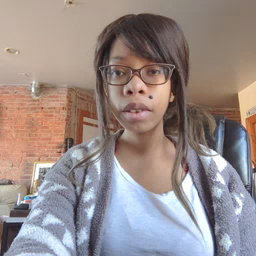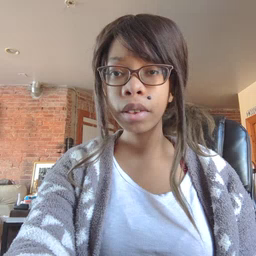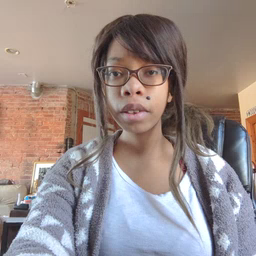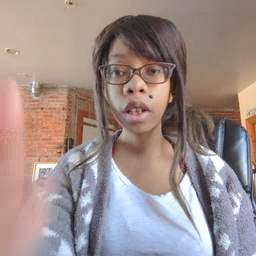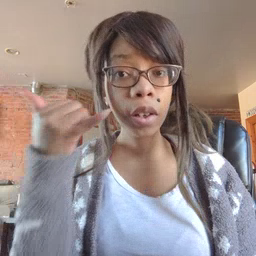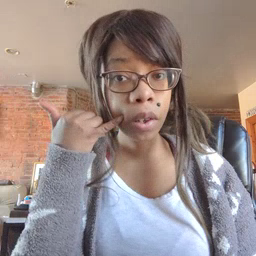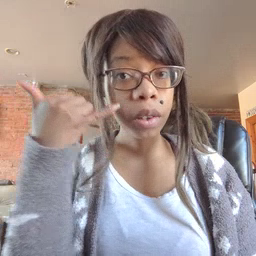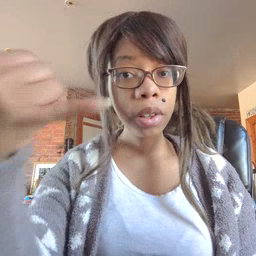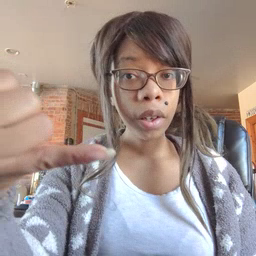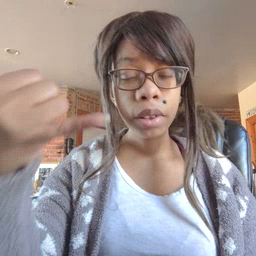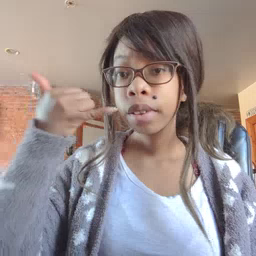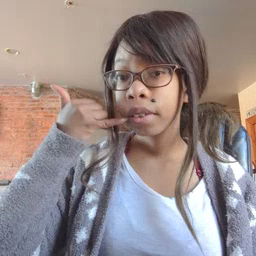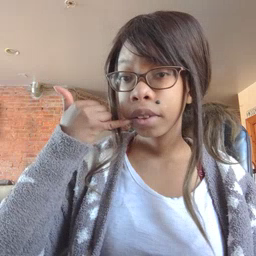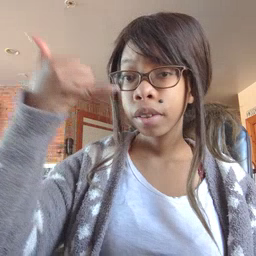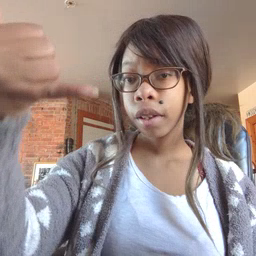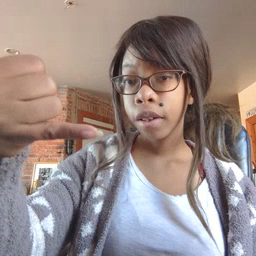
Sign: callonphone